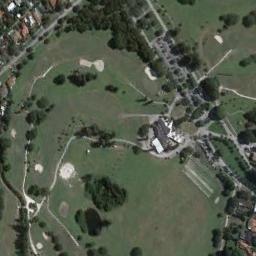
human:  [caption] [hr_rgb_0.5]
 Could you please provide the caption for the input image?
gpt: There are a few bunkers and a few paths on a large green lawn on the golf course with many trees and several buildings .

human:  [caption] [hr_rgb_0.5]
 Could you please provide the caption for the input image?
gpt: Many trees are near the golf course .

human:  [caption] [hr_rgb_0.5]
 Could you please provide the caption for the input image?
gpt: The golf course has some fairways, Roads, Barrier trees and sandpits and lots of houses arranged neatly are next to the golf course .

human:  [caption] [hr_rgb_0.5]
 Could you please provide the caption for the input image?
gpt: There are three bunkers and a winding road in this area .

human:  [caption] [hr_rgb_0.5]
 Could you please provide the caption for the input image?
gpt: There are some bunkers and trees on the golf course .